Aerial crown-view tile of a tropical tree (Barro Colorado Island, Panama), acquired 20240813:
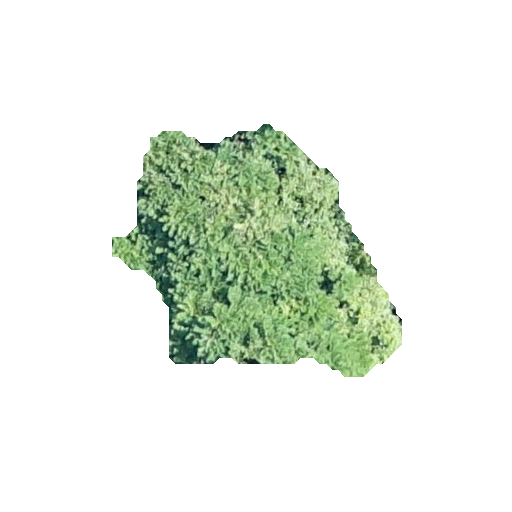
Species: Jacaranda copaia
GBIF accepted scientific name: Jacaranda copaia
Crown area: 73.102 m²